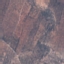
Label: PermanentCrop